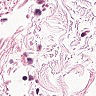
Metastatic tissue present: no